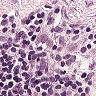
Metastatic tissue present: no